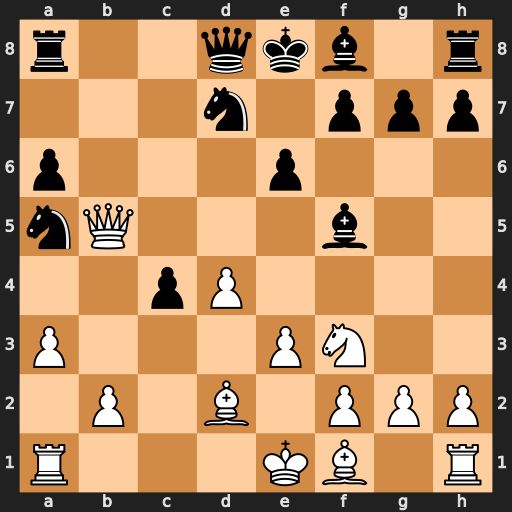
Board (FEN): r2qkb1r/3n1ppp/p3p3/nQ3b2/2pP4/P3PN2/1P1B1PPP/R3KB1R
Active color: w
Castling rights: KQkq
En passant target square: -
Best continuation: Qxa5 Qxa5 Bxa5